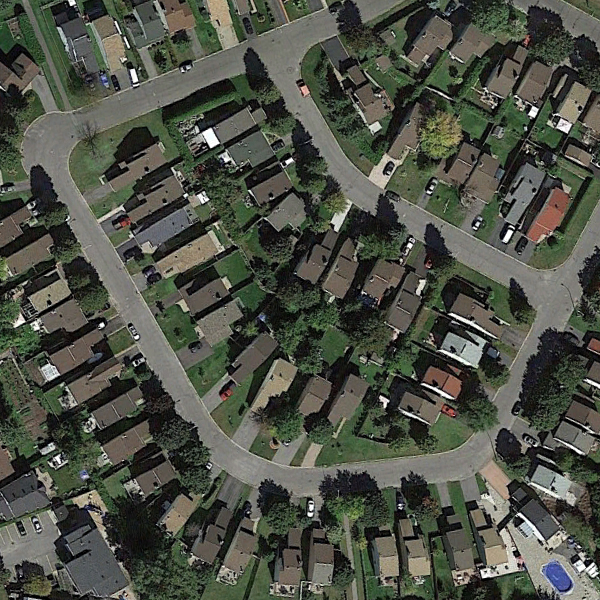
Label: DenseResidential